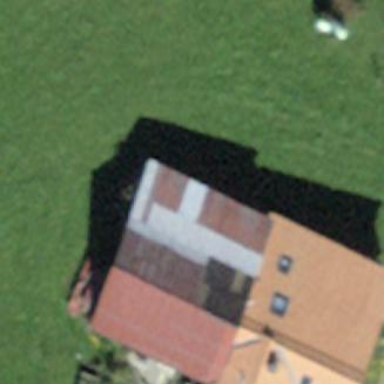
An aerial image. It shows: Barn.